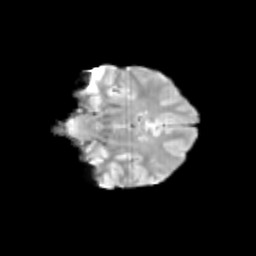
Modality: T2w
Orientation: coronal
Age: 12
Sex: female
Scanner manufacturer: siemens
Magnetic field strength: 3 T
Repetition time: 3.8 s
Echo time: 0.07 s